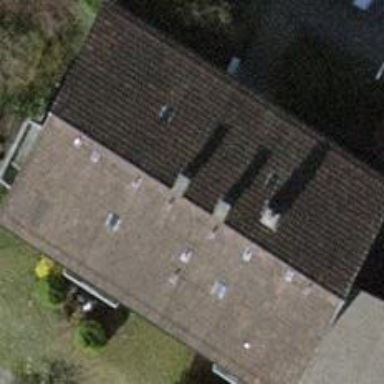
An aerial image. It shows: Pitched roof building.